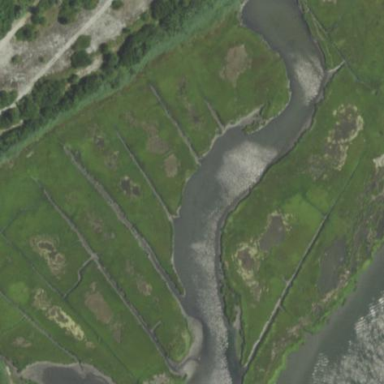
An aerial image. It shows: Beautiful wet meadow natural wetland.